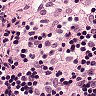
Metastatic tissue present: no